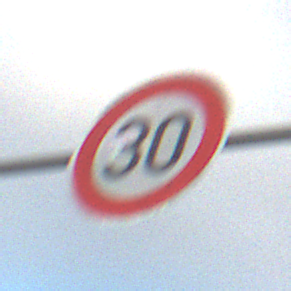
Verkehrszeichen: Geschwindigkeit30
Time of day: SunriseSunset
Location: Outdoor (RoadRail)
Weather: PartlyCloudy
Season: NotSpecified
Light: Natural